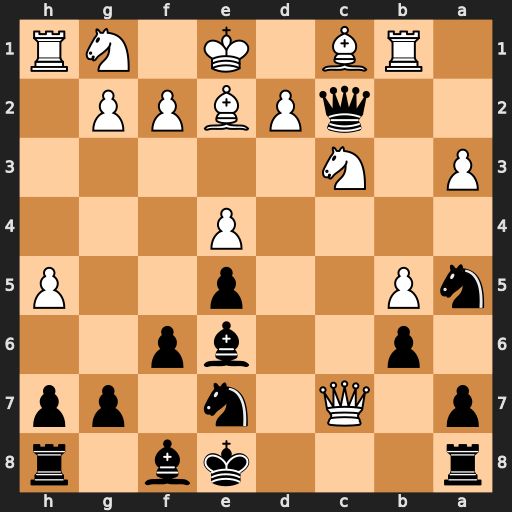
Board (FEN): r3kb1r/p1Q1n1pp/1p2bp2/nP2p2P/4P3/P1N5/2qPBPP1/1RB1K1NR
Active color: b
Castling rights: Kkq
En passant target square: -
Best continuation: Rc8 Qd6 Rxc3 dxc3 Qxb1